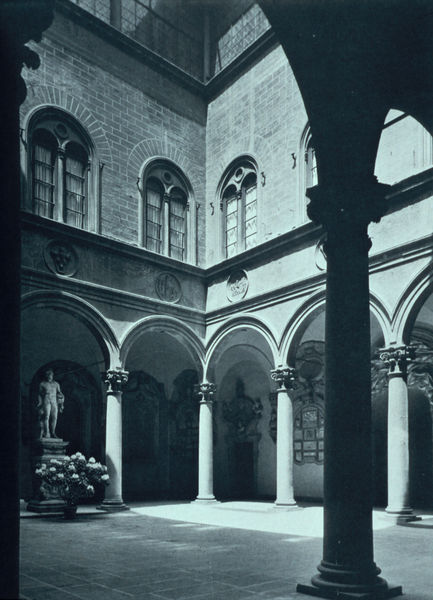
Titel: Palazzo Medici-Riccardi (Innenhof)
Künstler: Michelozzo di Bartolommeo
Standort: Firenze
Institution: Palazzo Medici-Riccardi
Schlagwörter: blau, mann, nackt, schatten, weiß, blume, blumen, fenster, glas, licht, marmor, pfeiler, schwarz, säule, säulen, gebäude, haus, wand, architektur, stein, steine, strauch, busch, kirche, sonne, boden, figur, renaissance, rund, skulptur, statue, blumentopf, relief, ecke, bogen, italien, mauer, ziegel, backstein, hof, rundbogen, gardinen, jugendstil, detail, lciht, stuck, geländer, stufe, plastik, tor, galerie, foto, fotografie, photographie, bögen, eingang, fugen, gang, innenhof, loggia, kloster, palast, palazzo, torbogen, schwarzweiß, kreise, sonnig, arkaden, kapitelle, kathedrale, rom, photo, fries, villa, sims, gesims, romanik, florenz, etagen, apoll, basis, korinthisch, reliefs, fotographie, herkules, apollo, kapitel, gebälk, säulengang, photografie, kreuzgang, biforien, biforium, medaillons, doppelbögen, cortile, lichthof, sääule, kapitele, farnese, pagoden, romaik, klinkermauerwerk, orenz